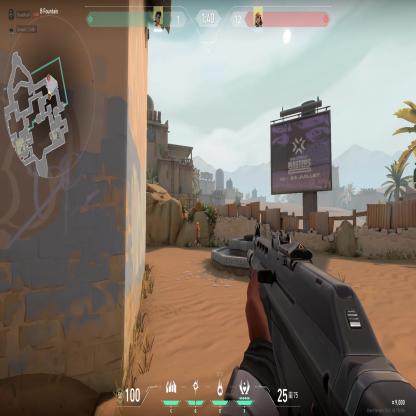
Label: enemy